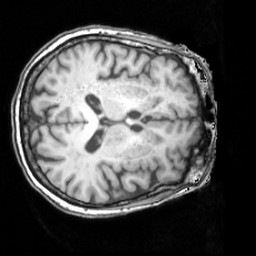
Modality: T1w
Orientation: axial
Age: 82
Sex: female
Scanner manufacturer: siemens
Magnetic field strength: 3 T
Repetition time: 1.62 s
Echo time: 0.003 s